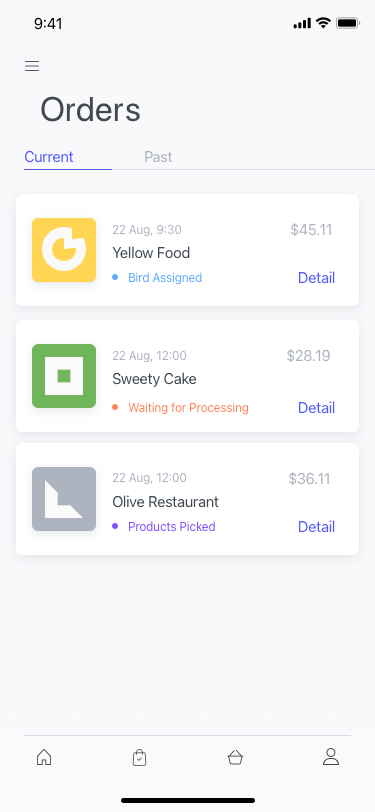
Text in this UI design:
Detail
$36.11
Products Picked
22 Aug, 12:00
Olive Restaurant
Detail
$28.19
Waiting for Processing
22 Aug, 12:00
Sweety Cake
Detail
$45.11
Bird Assigned
22 Aug, 9:30
Yellow Food
Current
Past
Orders